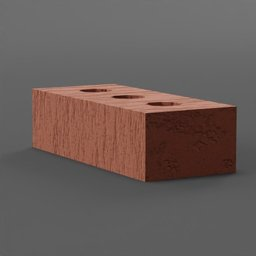
Label: architecture